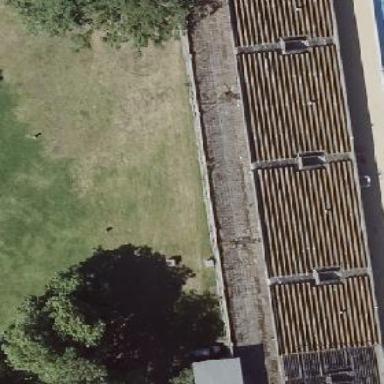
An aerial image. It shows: Grandstand building.